Question: Im using a to show a Dialog with a multi choice items, it shows the Dialog but without the items, there is no checkboxes to select.
This is how i invoke the dialog:
'''
botAddMedicacion.setOnClickListener(new View.OnClickListener() {
@Override
public void onClick(View v) {
DialogFragment fragAddMedic = new AnadirMedicacionFragment();
fragAddMedic.show(getFragmentManager(), "addMedicacion");
}
});
'''
And this is the code:
'''
final CharSequence[] items={".NET","J2EE","PHP"};
@Override
public Dialog onCreateDialog(Bundle savedInstanceState){
medicSelec = new ArrayList();
AlertDialog.Builder builder = new AlertDialog.Builder(getActivity());
builder.setMessage(R.string.anadir_medicacion);
// elementos de la lista
builder.setMultiChoiceItems(items, null, new DialogInterface.OnMultiChoiceClickListener() {
@Override
public void onClick(DialogInterface dialog, int which, boolean isChecked) {
if (isChecked) {
medicSelec.add(which);
} else if (medicSelec.contains(which)) {
medicSelec.remove(Integer.valueOf(which));
}
}
});
// boton ok
builder.setPositiveButton(R.string.anadir, new DialogInterface.OnClickListener(){
@Override
public void onClick(DialogInterface dialog, int which) {
}
});
// boton cancelar
builder.setNegativeButton(R.string.cancelar, new DialogInterface.OnClickListener(){
@Override
public void onClick(DialogInterface dialog, int which) {
}
});
return builder.create();
}
'''
The item list is passed in builder.setMultiChoiceItems(, null[...]

It seems it works, but there are no checkboxes or list.
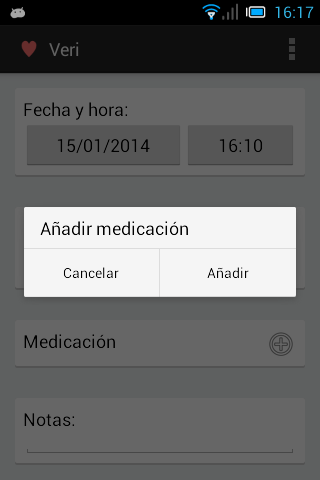
Answer: The problem is that you have a 'setMessage' and a 'setMultiChoiceListener'. You can only have one of them. Try this:
'''
AlertDialog.Builder builder = new AlertDialog.Builder(getActivity());
builder.setTitle(R.string.anadir_medicacion);
'''